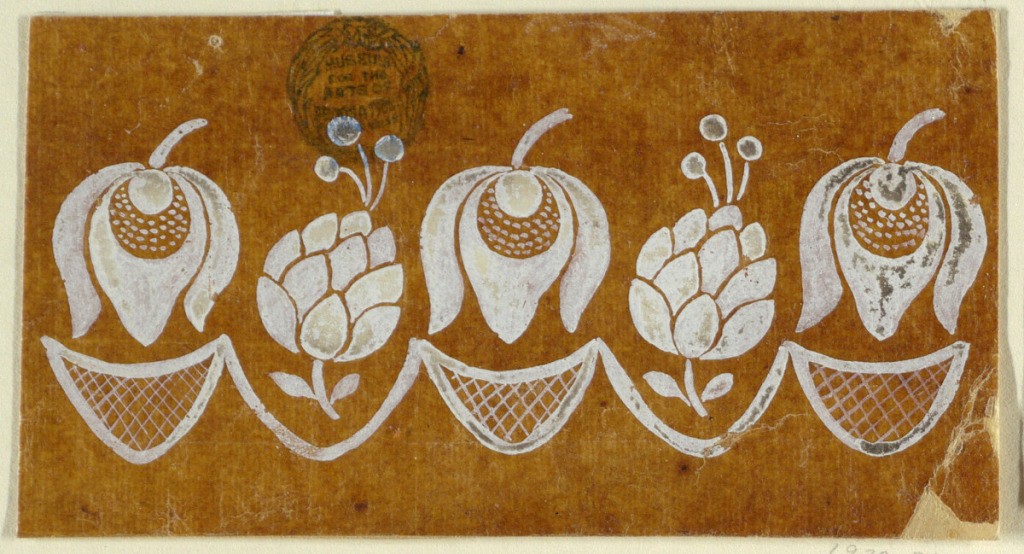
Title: Design for a Woven or Embroidered Horizontal Border of the "Fabrique de St. Ruf"
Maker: Fabrique de Saint Ruf, Lyon, France
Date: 1805-1815
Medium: Brush and gouache on glazed tracing paper
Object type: Drawing
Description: Downward and upright floral motifs of different designs alternate over a border formed by netted panels and band festoons. Two and one half repeats are shown.